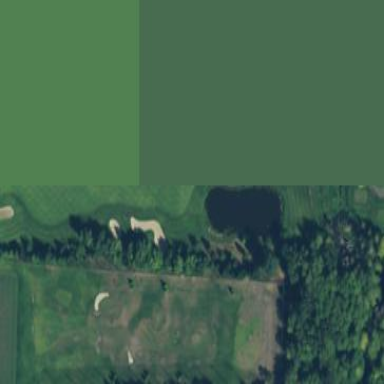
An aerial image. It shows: Rough area on grassy golf course.